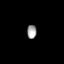
Tissue: lung
Cell type: Endothelial cells
Senescence score: 0.673
Nuclear area (px): 125
Mean DAPI intensity: 163.872